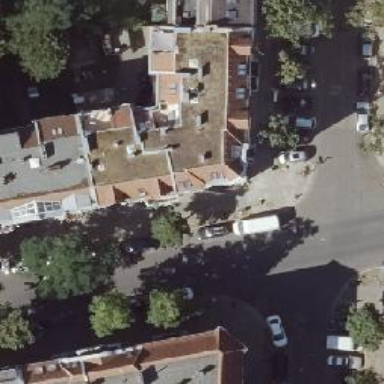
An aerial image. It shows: Pub.